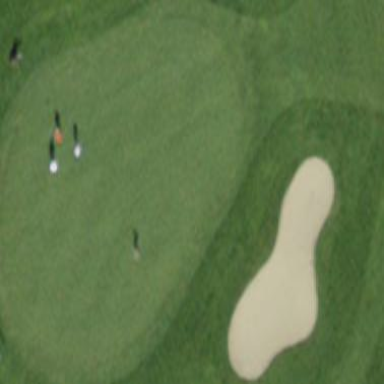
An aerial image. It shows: Golf green.